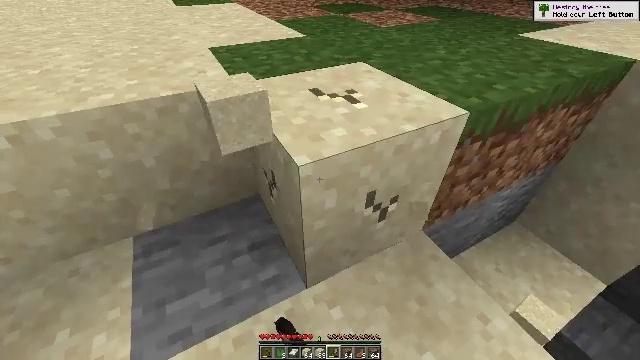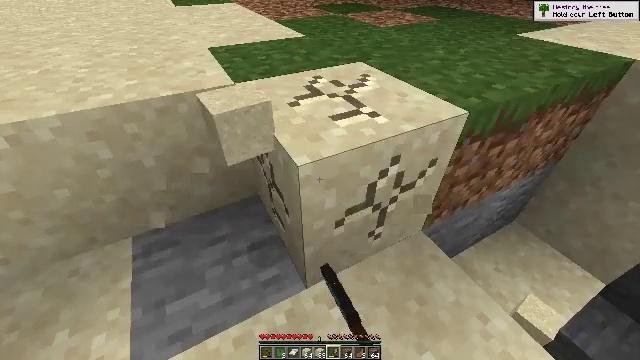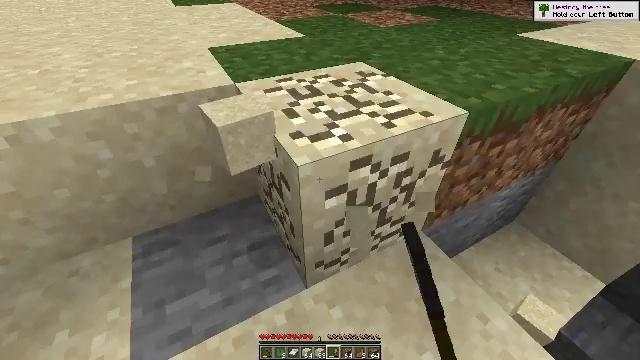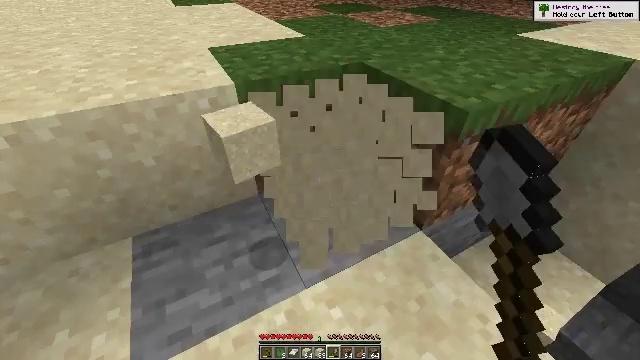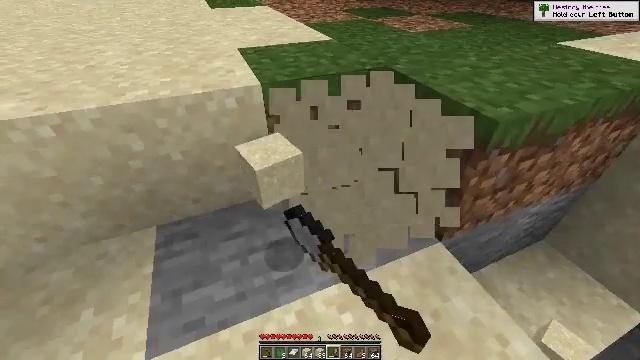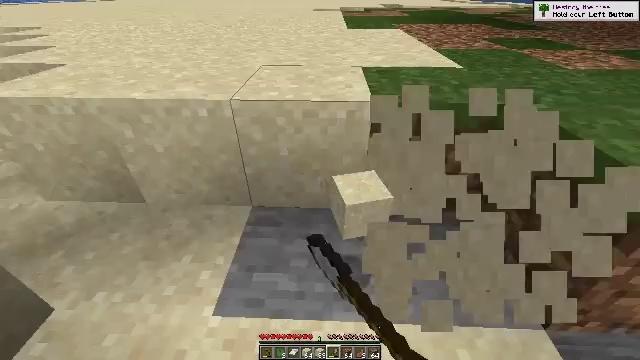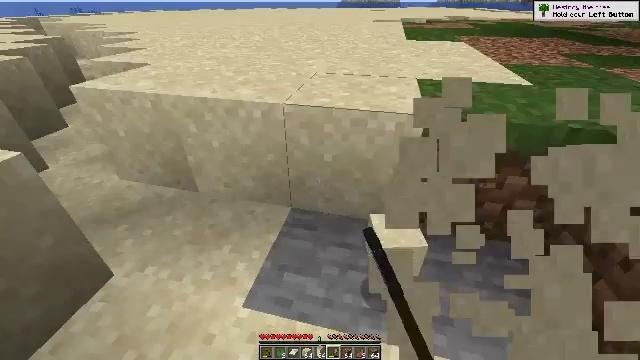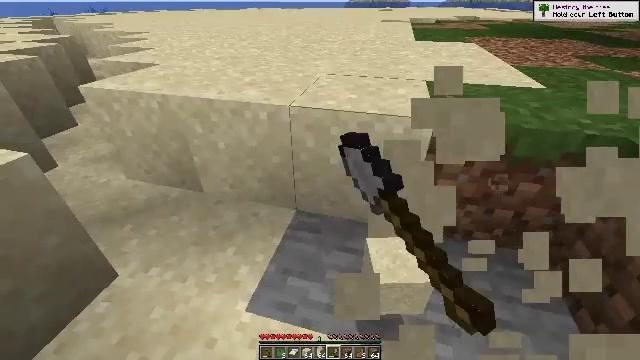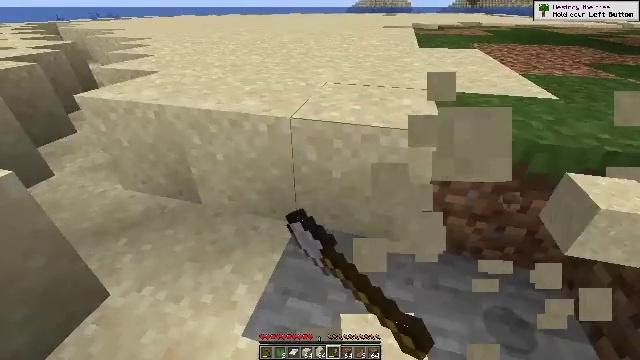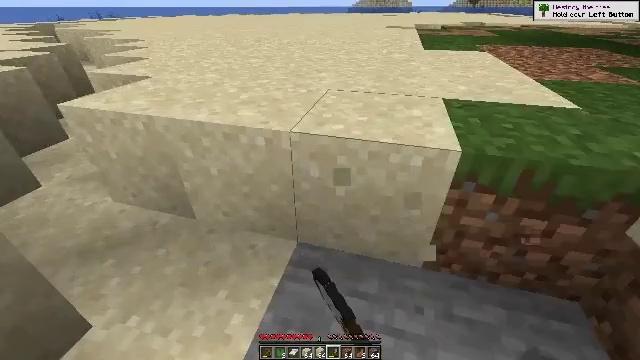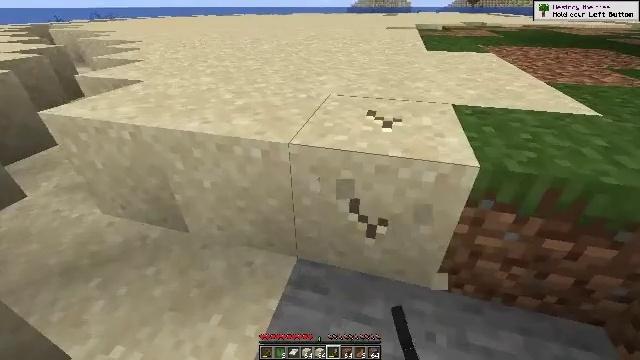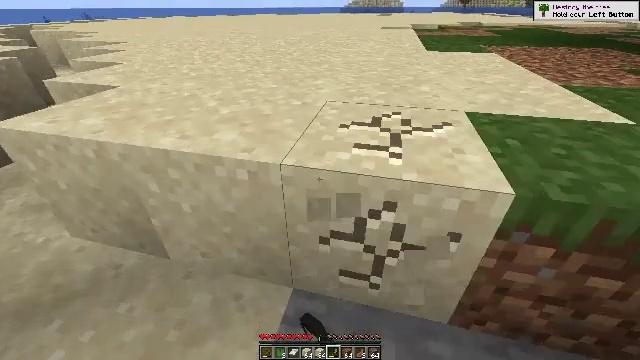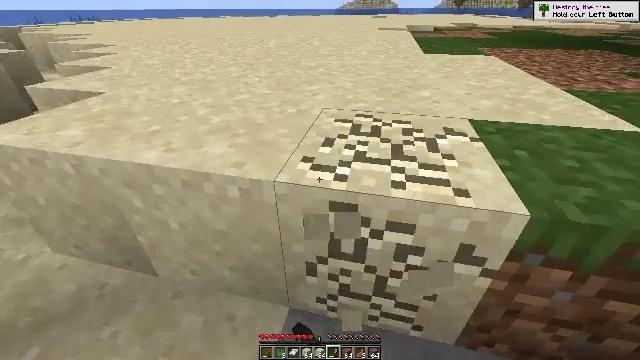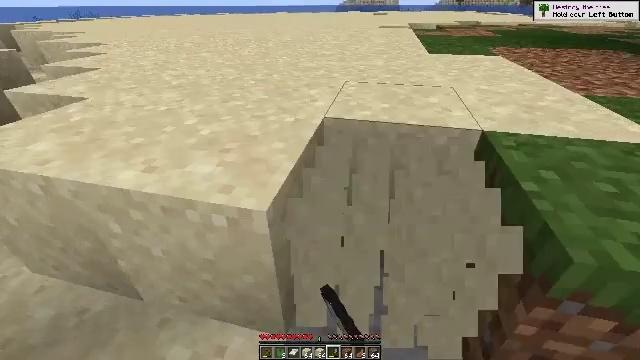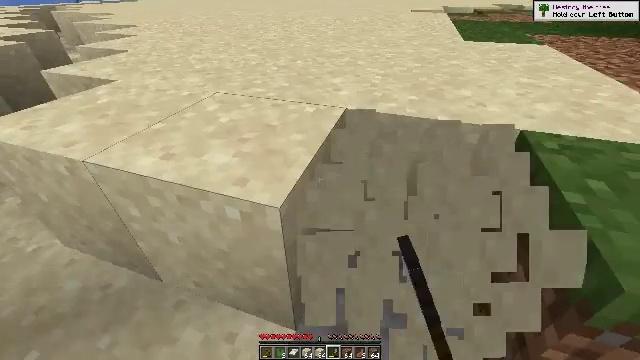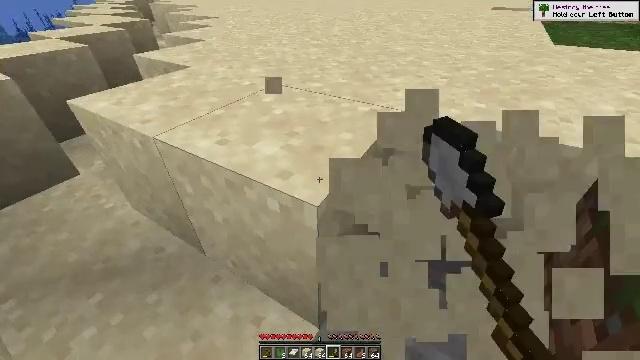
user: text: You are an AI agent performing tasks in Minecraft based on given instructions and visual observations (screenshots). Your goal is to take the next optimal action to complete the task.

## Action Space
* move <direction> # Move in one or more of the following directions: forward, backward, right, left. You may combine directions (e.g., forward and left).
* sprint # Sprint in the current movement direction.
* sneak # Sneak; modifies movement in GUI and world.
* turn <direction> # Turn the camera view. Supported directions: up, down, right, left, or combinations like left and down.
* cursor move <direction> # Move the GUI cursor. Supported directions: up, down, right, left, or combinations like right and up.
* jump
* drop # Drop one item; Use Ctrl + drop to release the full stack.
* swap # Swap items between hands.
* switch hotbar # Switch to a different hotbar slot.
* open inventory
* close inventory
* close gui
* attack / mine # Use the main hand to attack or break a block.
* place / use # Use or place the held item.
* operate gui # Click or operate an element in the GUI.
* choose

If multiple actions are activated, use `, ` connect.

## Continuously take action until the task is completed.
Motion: motion action
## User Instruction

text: Break the sand block.
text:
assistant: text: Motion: attack / mine
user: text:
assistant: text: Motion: attack / mine
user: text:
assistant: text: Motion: attack / mine
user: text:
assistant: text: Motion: turn left, attack / mine
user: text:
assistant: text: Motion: turn left and up, attack / mine
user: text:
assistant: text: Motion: turn left and up, attack / mine
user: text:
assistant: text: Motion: move forward, turn left, attack / mine
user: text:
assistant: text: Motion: move forward, attack / mine
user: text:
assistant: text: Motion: move forward, attack / mine
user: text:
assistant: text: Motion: move forward, attack / mine
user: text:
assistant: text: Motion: move forward, turn right, attack / mine
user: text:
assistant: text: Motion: move forward, attack / mine
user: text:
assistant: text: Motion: attack / mine
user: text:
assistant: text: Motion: turn left and down, attack / mine
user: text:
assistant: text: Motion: turn left, attack / mine
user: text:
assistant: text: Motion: turn left and up, attack / mine
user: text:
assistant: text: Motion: turn left and up, attack / mine
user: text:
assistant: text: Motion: turn left and up, attack / mine
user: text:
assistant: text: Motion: turn up, attack / mine
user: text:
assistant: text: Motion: attack / mine
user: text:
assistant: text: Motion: turn left, attack / mine
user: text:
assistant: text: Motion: attack / mine
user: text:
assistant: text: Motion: attack / mine
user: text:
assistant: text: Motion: attack / mine
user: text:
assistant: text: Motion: attack / mine
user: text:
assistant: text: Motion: attack / mine
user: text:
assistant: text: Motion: attack / mine
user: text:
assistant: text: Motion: attack / mine
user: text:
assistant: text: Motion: move forward, attack / mine
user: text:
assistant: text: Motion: move forward, attack / mine